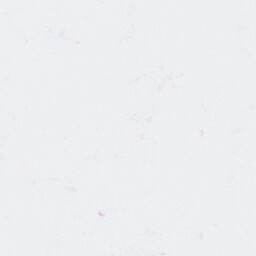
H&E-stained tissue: Breast